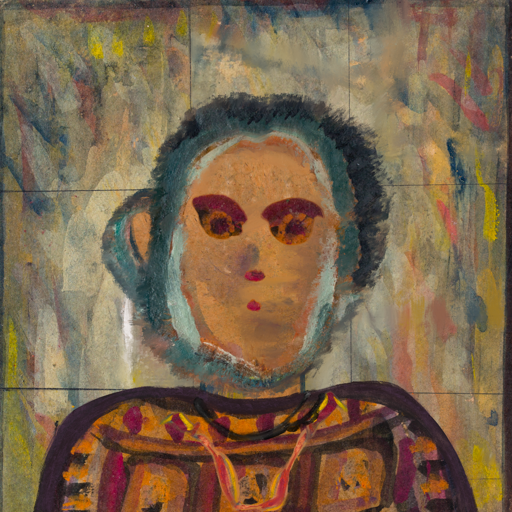
Background: GypsyMother, Head And Neck Front: In_The_Sun, Face Front: Doll, Bust: Doll, Hair Front: Boggyland, Head Accessory: Blank, Second Necklace: Gypsy_Mother_1, Necklace: Orphan, Baby: Blank